Aerial crown-view tile of a tropical tree (Barro Colorado Island, Panama), acquired 20250217:
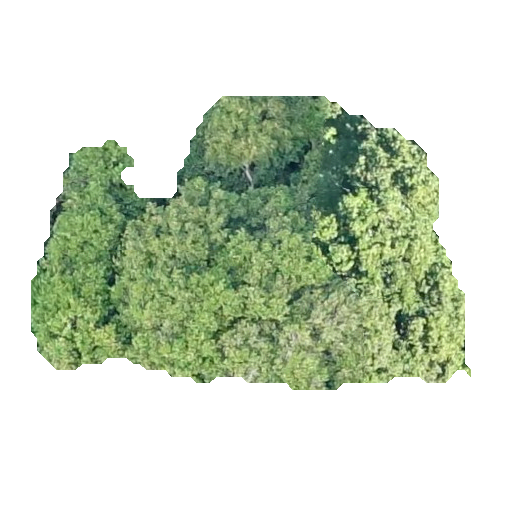
Species: Prioria copaifera
GBIF accepted scientific name: Prioria copaifera
Crown area: 143.193 m²